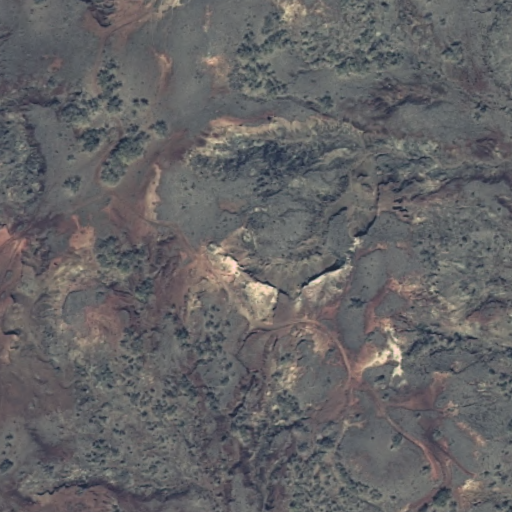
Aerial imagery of mountain in Hawaii named Kāluakanaka containing only unknown